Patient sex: F
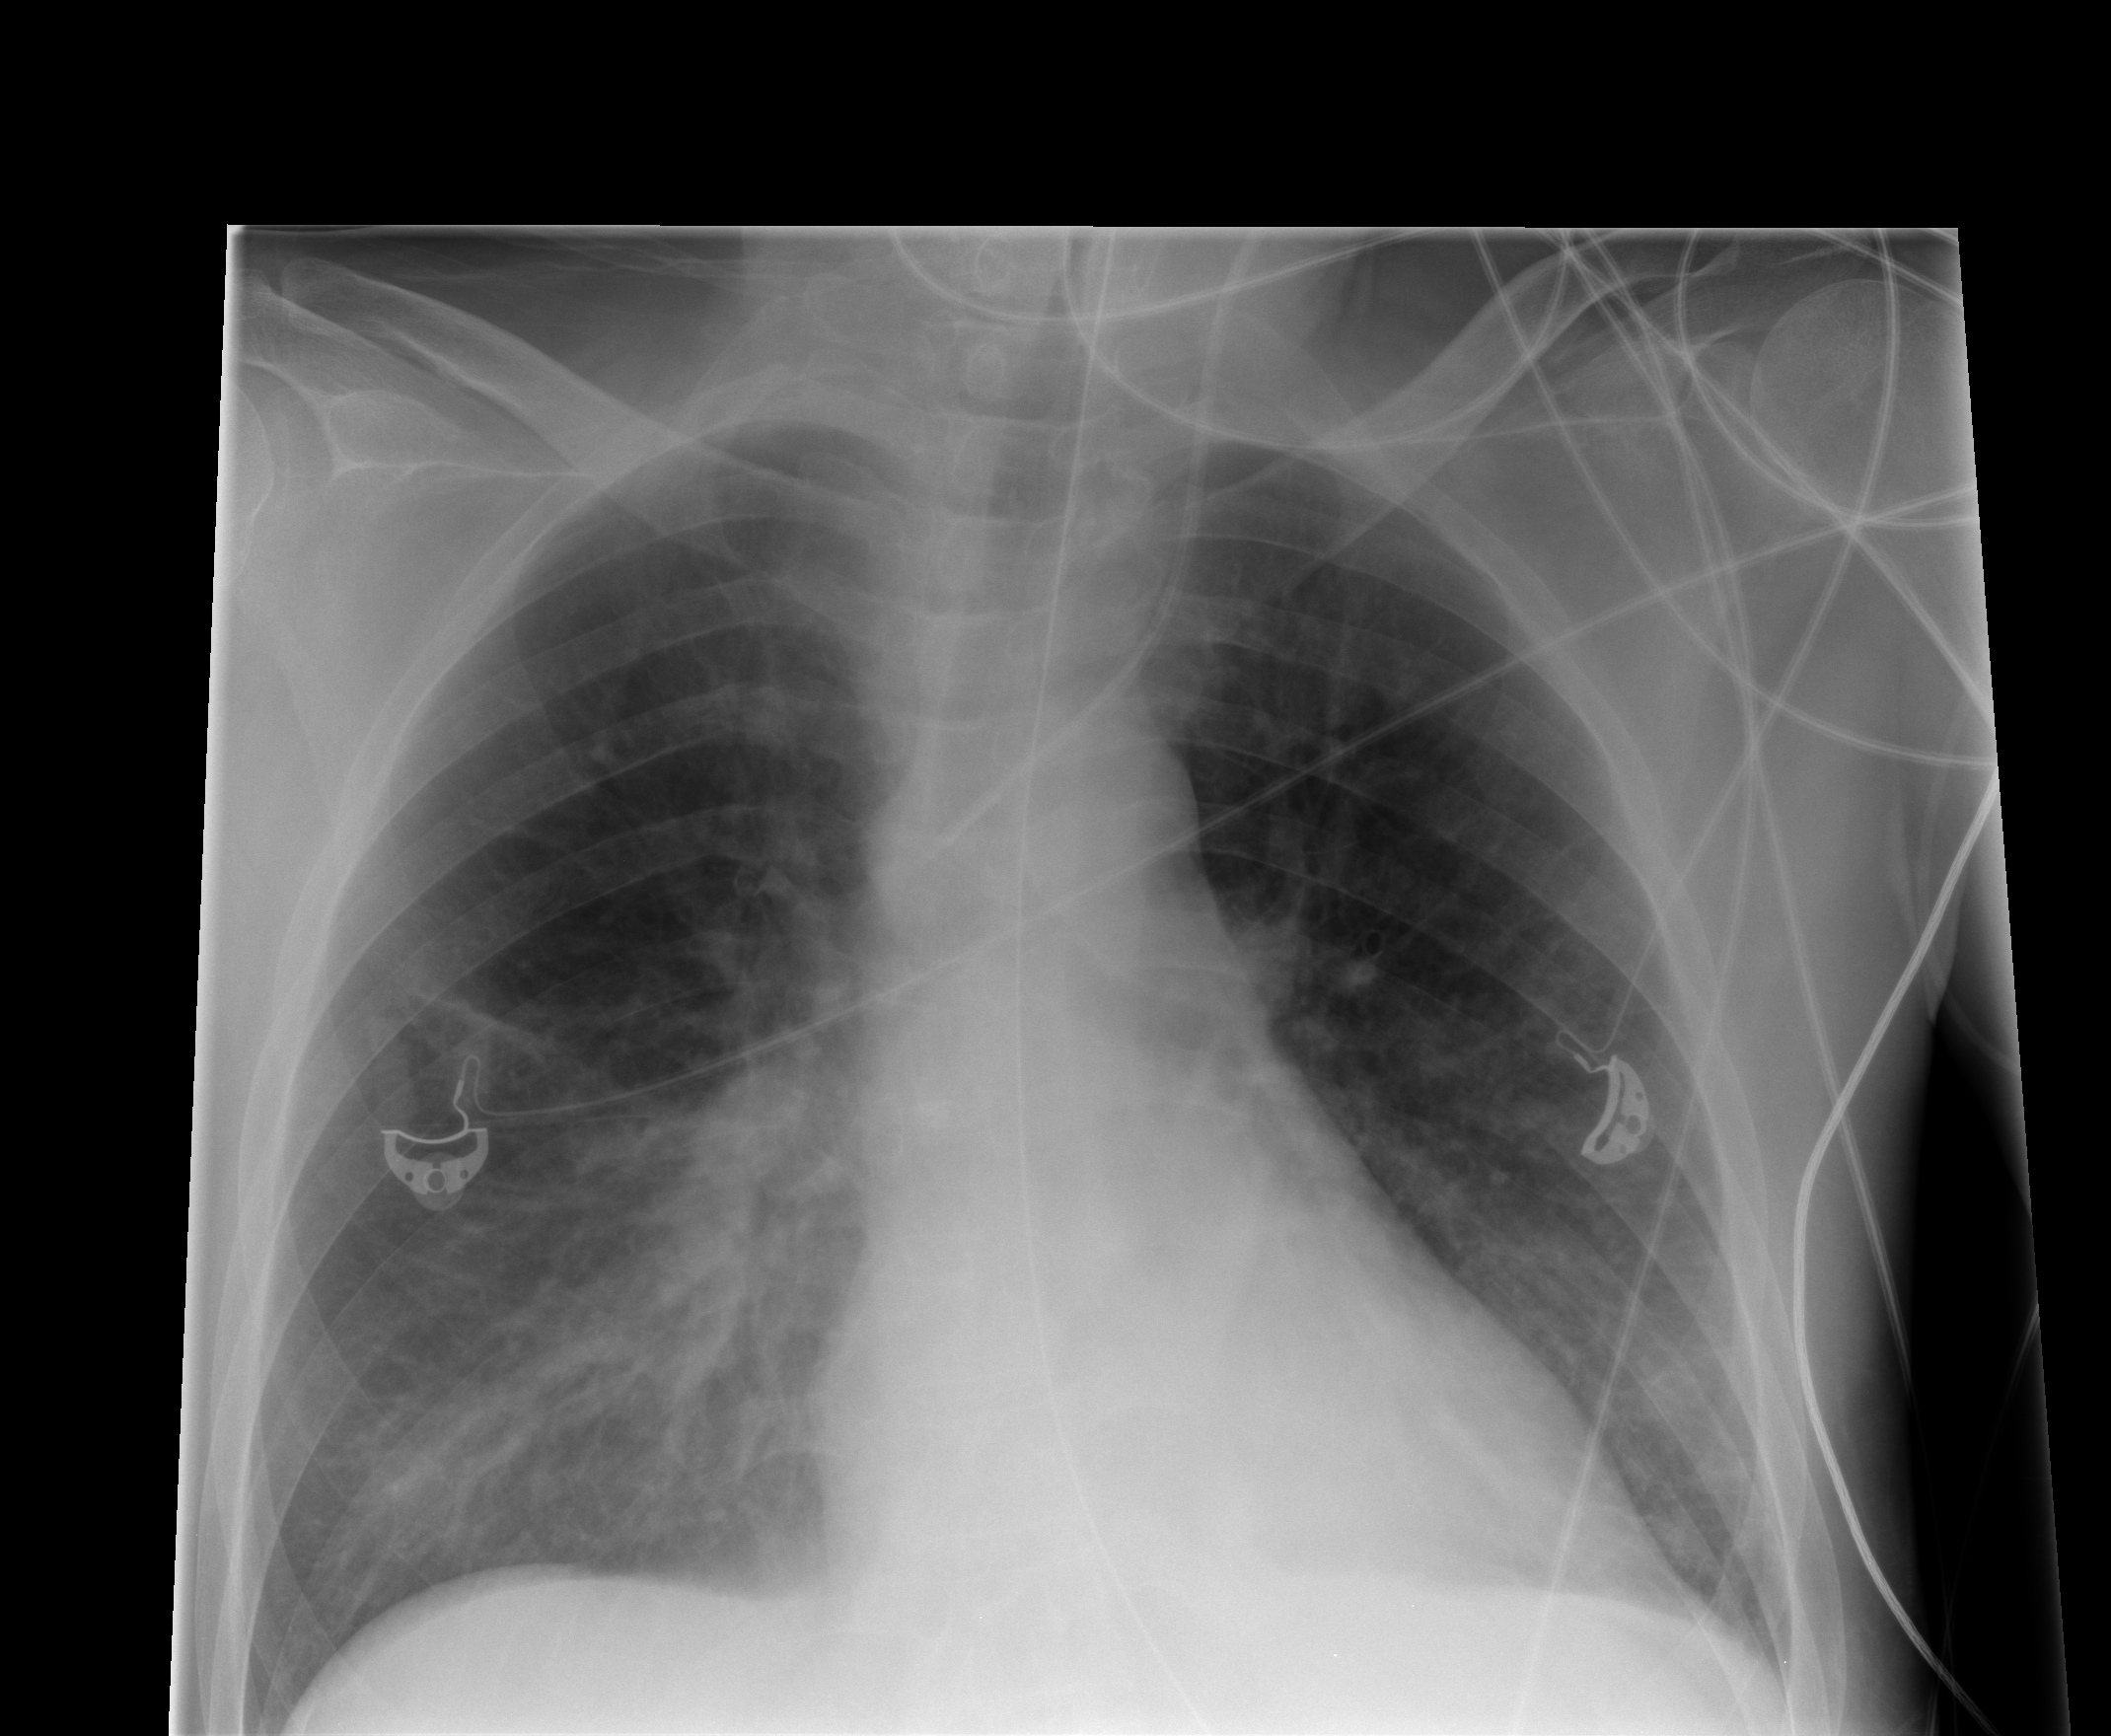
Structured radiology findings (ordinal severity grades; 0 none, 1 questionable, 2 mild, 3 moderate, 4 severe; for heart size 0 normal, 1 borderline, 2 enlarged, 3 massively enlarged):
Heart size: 0
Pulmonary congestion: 1
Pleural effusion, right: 0
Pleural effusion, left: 0
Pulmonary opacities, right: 2
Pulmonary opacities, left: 2
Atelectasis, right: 0
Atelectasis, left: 2